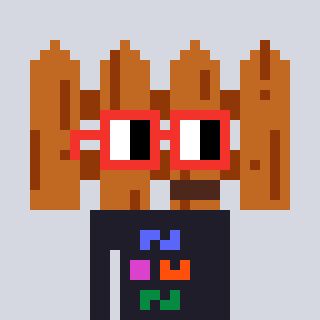
a pixel art character with square red glasses, a fence-shaped head and a grayscale-colored body on a cool background